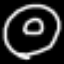
Label: donut